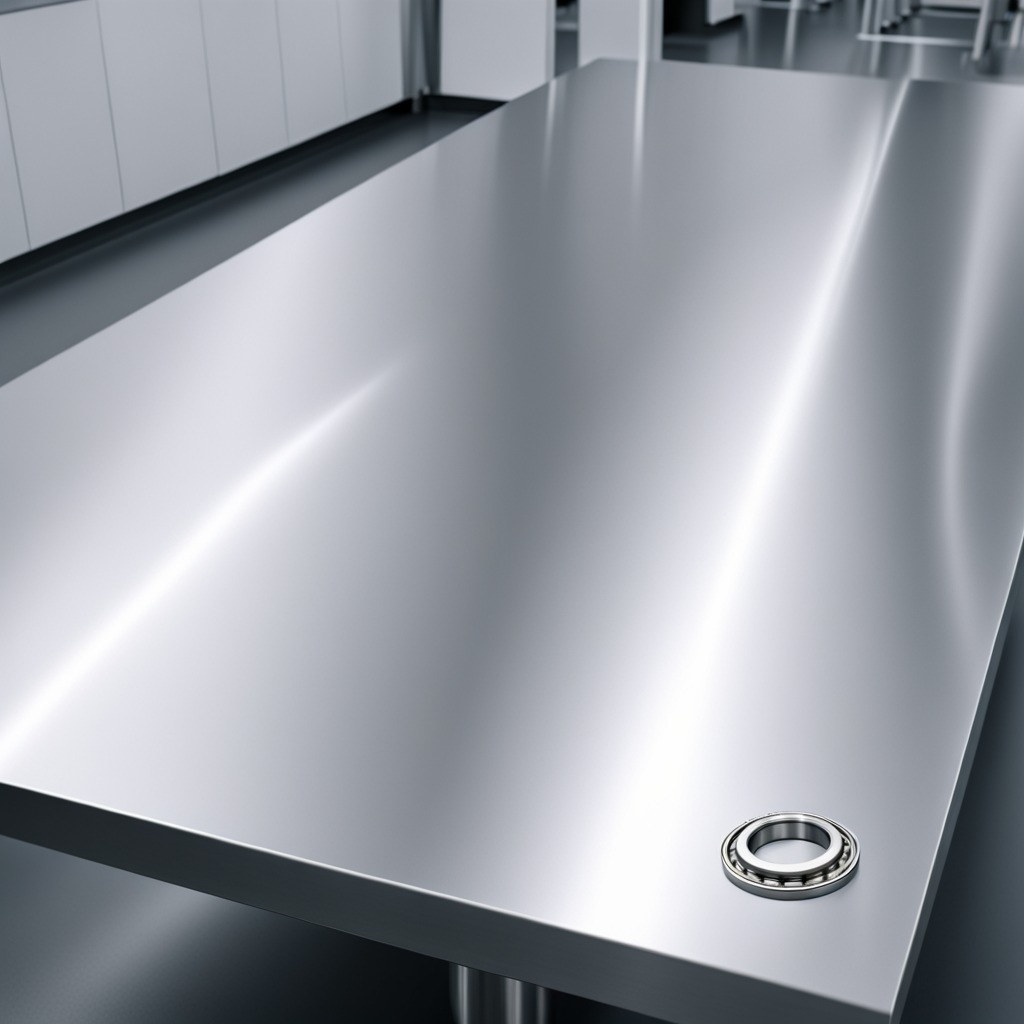
A metal ball bearing is lying on the stainless steel table in a high-end prototyping lab.